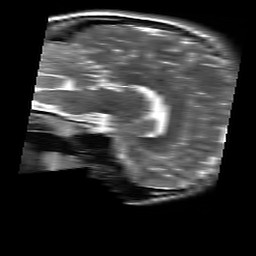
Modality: T2w
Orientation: sagittal
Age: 21
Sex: female
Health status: healthy
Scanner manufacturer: siemens
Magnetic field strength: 3 T
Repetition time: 4.01 s
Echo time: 0.116 s